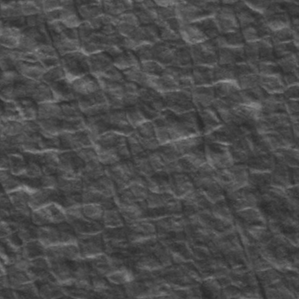
Label: frost